Interaction volume radius: 5 \u00c5
Interaction volume height: 15 \u00c5
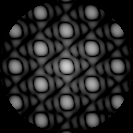
Disorder parameter: 0.005673